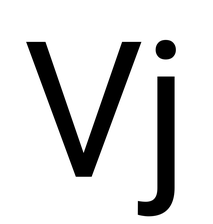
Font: Roboto_Regular